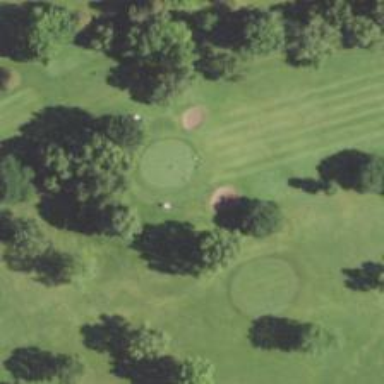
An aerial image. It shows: View of golf hole.